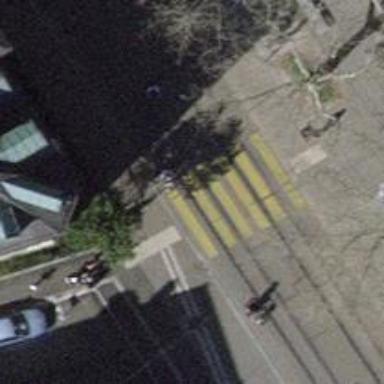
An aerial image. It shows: Tram crossing on the railway.